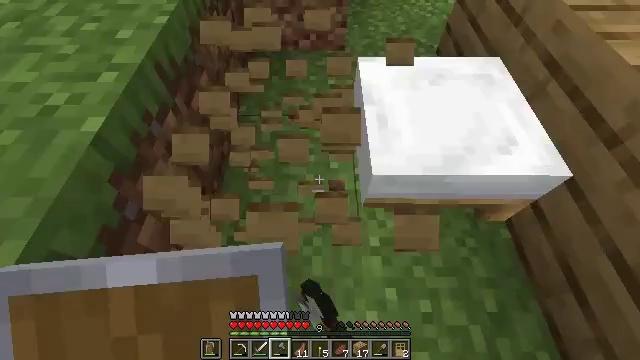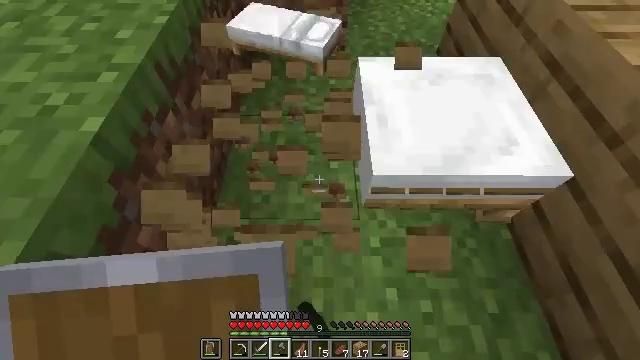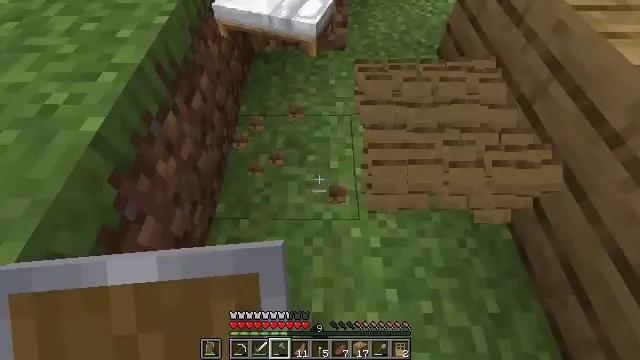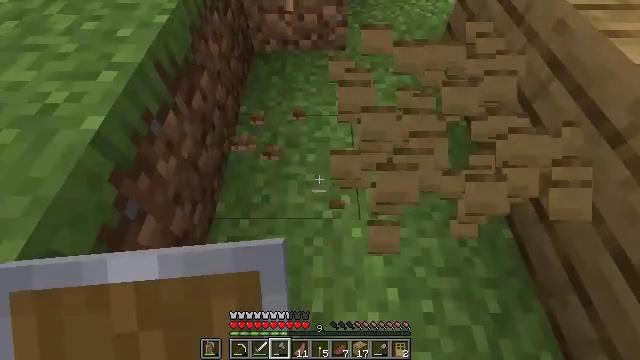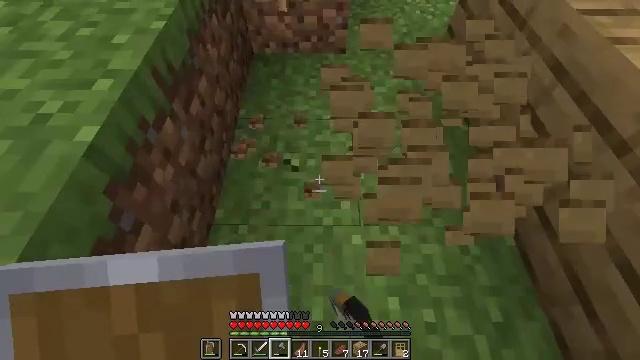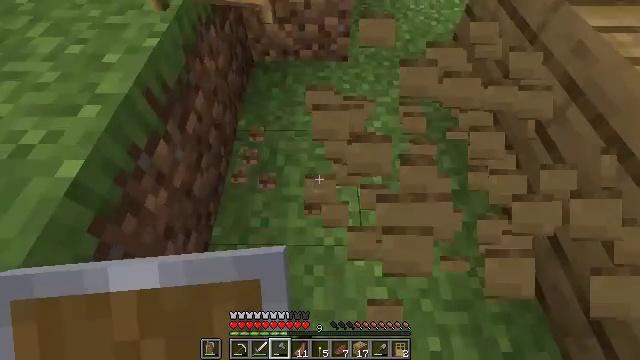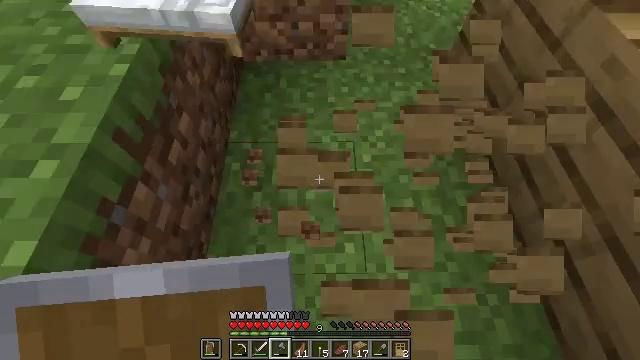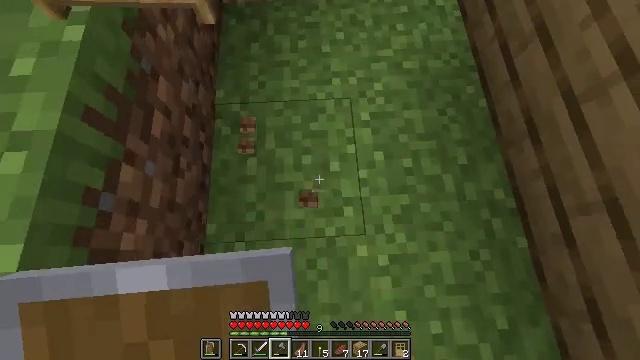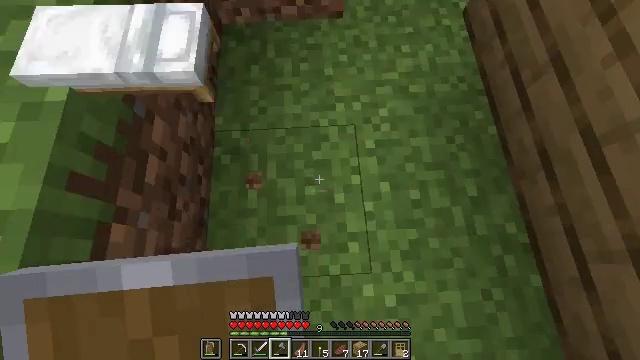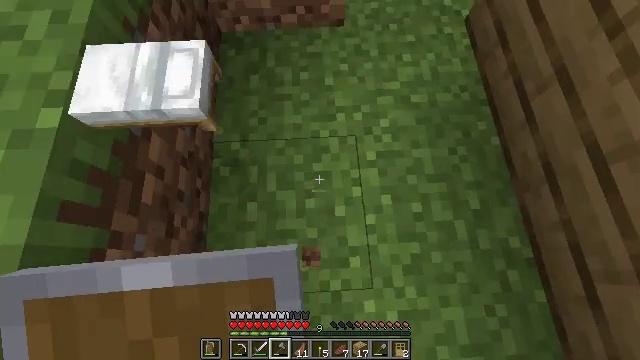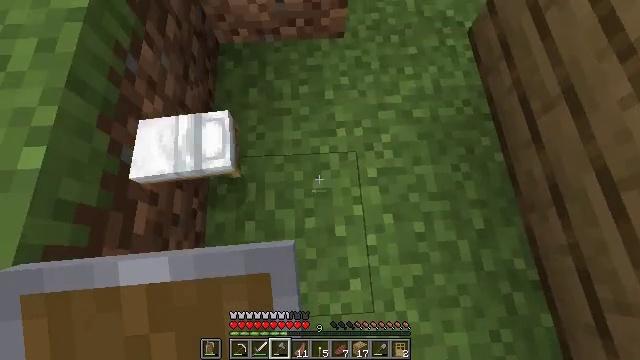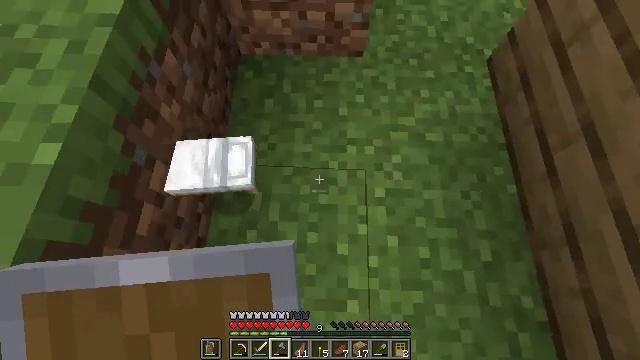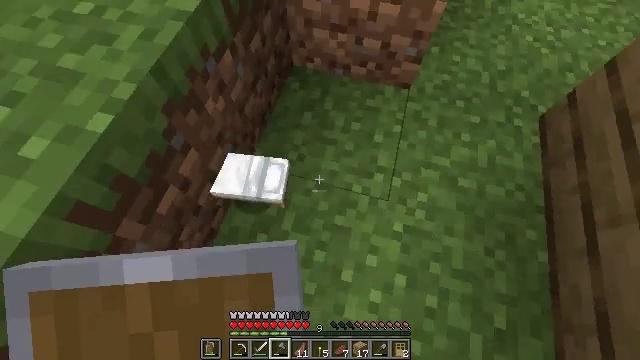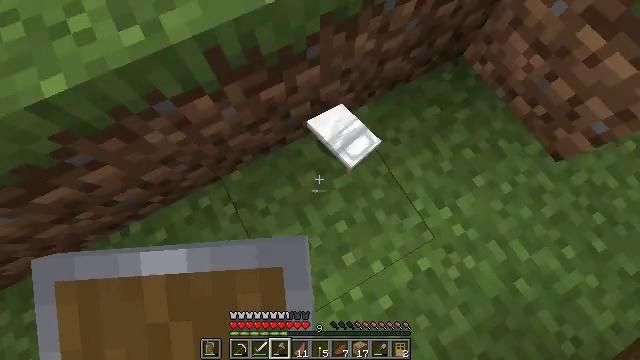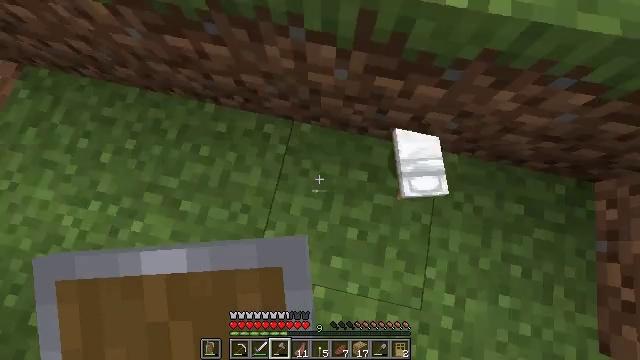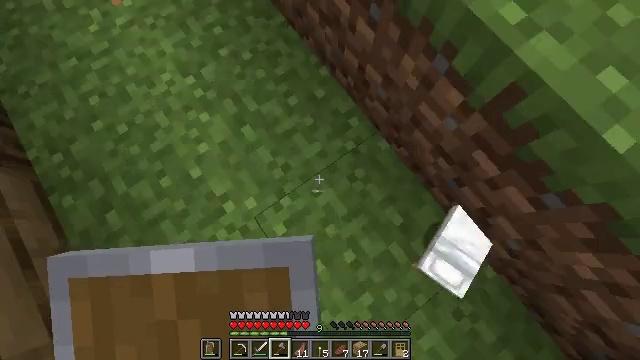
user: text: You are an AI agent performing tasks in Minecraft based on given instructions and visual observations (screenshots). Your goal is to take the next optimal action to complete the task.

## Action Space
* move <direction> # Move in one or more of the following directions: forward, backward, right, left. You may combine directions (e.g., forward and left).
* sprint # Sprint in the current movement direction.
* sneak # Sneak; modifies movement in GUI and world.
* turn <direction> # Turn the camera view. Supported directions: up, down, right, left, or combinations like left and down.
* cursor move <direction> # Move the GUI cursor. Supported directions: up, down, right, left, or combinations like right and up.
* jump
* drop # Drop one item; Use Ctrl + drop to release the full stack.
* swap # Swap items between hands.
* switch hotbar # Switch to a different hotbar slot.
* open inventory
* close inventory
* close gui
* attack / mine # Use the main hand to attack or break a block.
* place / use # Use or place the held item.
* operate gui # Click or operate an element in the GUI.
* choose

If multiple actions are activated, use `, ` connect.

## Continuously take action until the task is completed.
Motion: motion action
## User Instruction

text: Drop an egg.
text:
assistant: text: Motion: attack / mine
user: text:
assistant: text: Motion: attack / mine
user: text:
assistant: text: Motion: attack / mine
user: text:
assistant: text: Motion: move forward, attack / mine
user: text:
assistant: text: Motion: move forward
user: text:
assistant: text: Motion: move forward, turn right and down
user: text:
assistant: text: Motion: move forward, turn right and down
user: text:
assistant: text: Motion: move forward
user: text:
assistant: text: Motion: no_op
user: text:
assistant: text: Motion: no_op
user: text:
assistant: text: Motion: turn left and up
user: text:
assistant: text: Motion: turn left and up
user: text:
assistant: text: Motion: turn left and down
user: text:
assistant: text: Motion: turn left and down
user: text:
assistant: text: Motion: turn left
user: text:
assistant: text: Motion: turn left
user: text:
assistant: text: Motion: turn left
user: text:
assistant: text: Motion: no_op
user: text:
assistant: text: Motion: no_op
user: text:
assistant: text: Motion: no_op
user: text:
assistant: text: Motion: no_op
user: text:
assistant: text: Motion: no_op
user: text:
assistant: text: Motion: move right, turn left and down
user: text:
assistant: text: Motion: move right, turn right and down
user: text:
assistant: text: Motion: move right, turn down
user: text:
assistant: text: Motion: no_op
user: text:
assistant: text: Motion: open inventory
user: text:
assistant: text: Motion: open inventory
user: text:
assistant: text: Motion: open inventory
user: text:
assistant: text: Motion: open inventory